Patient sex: M
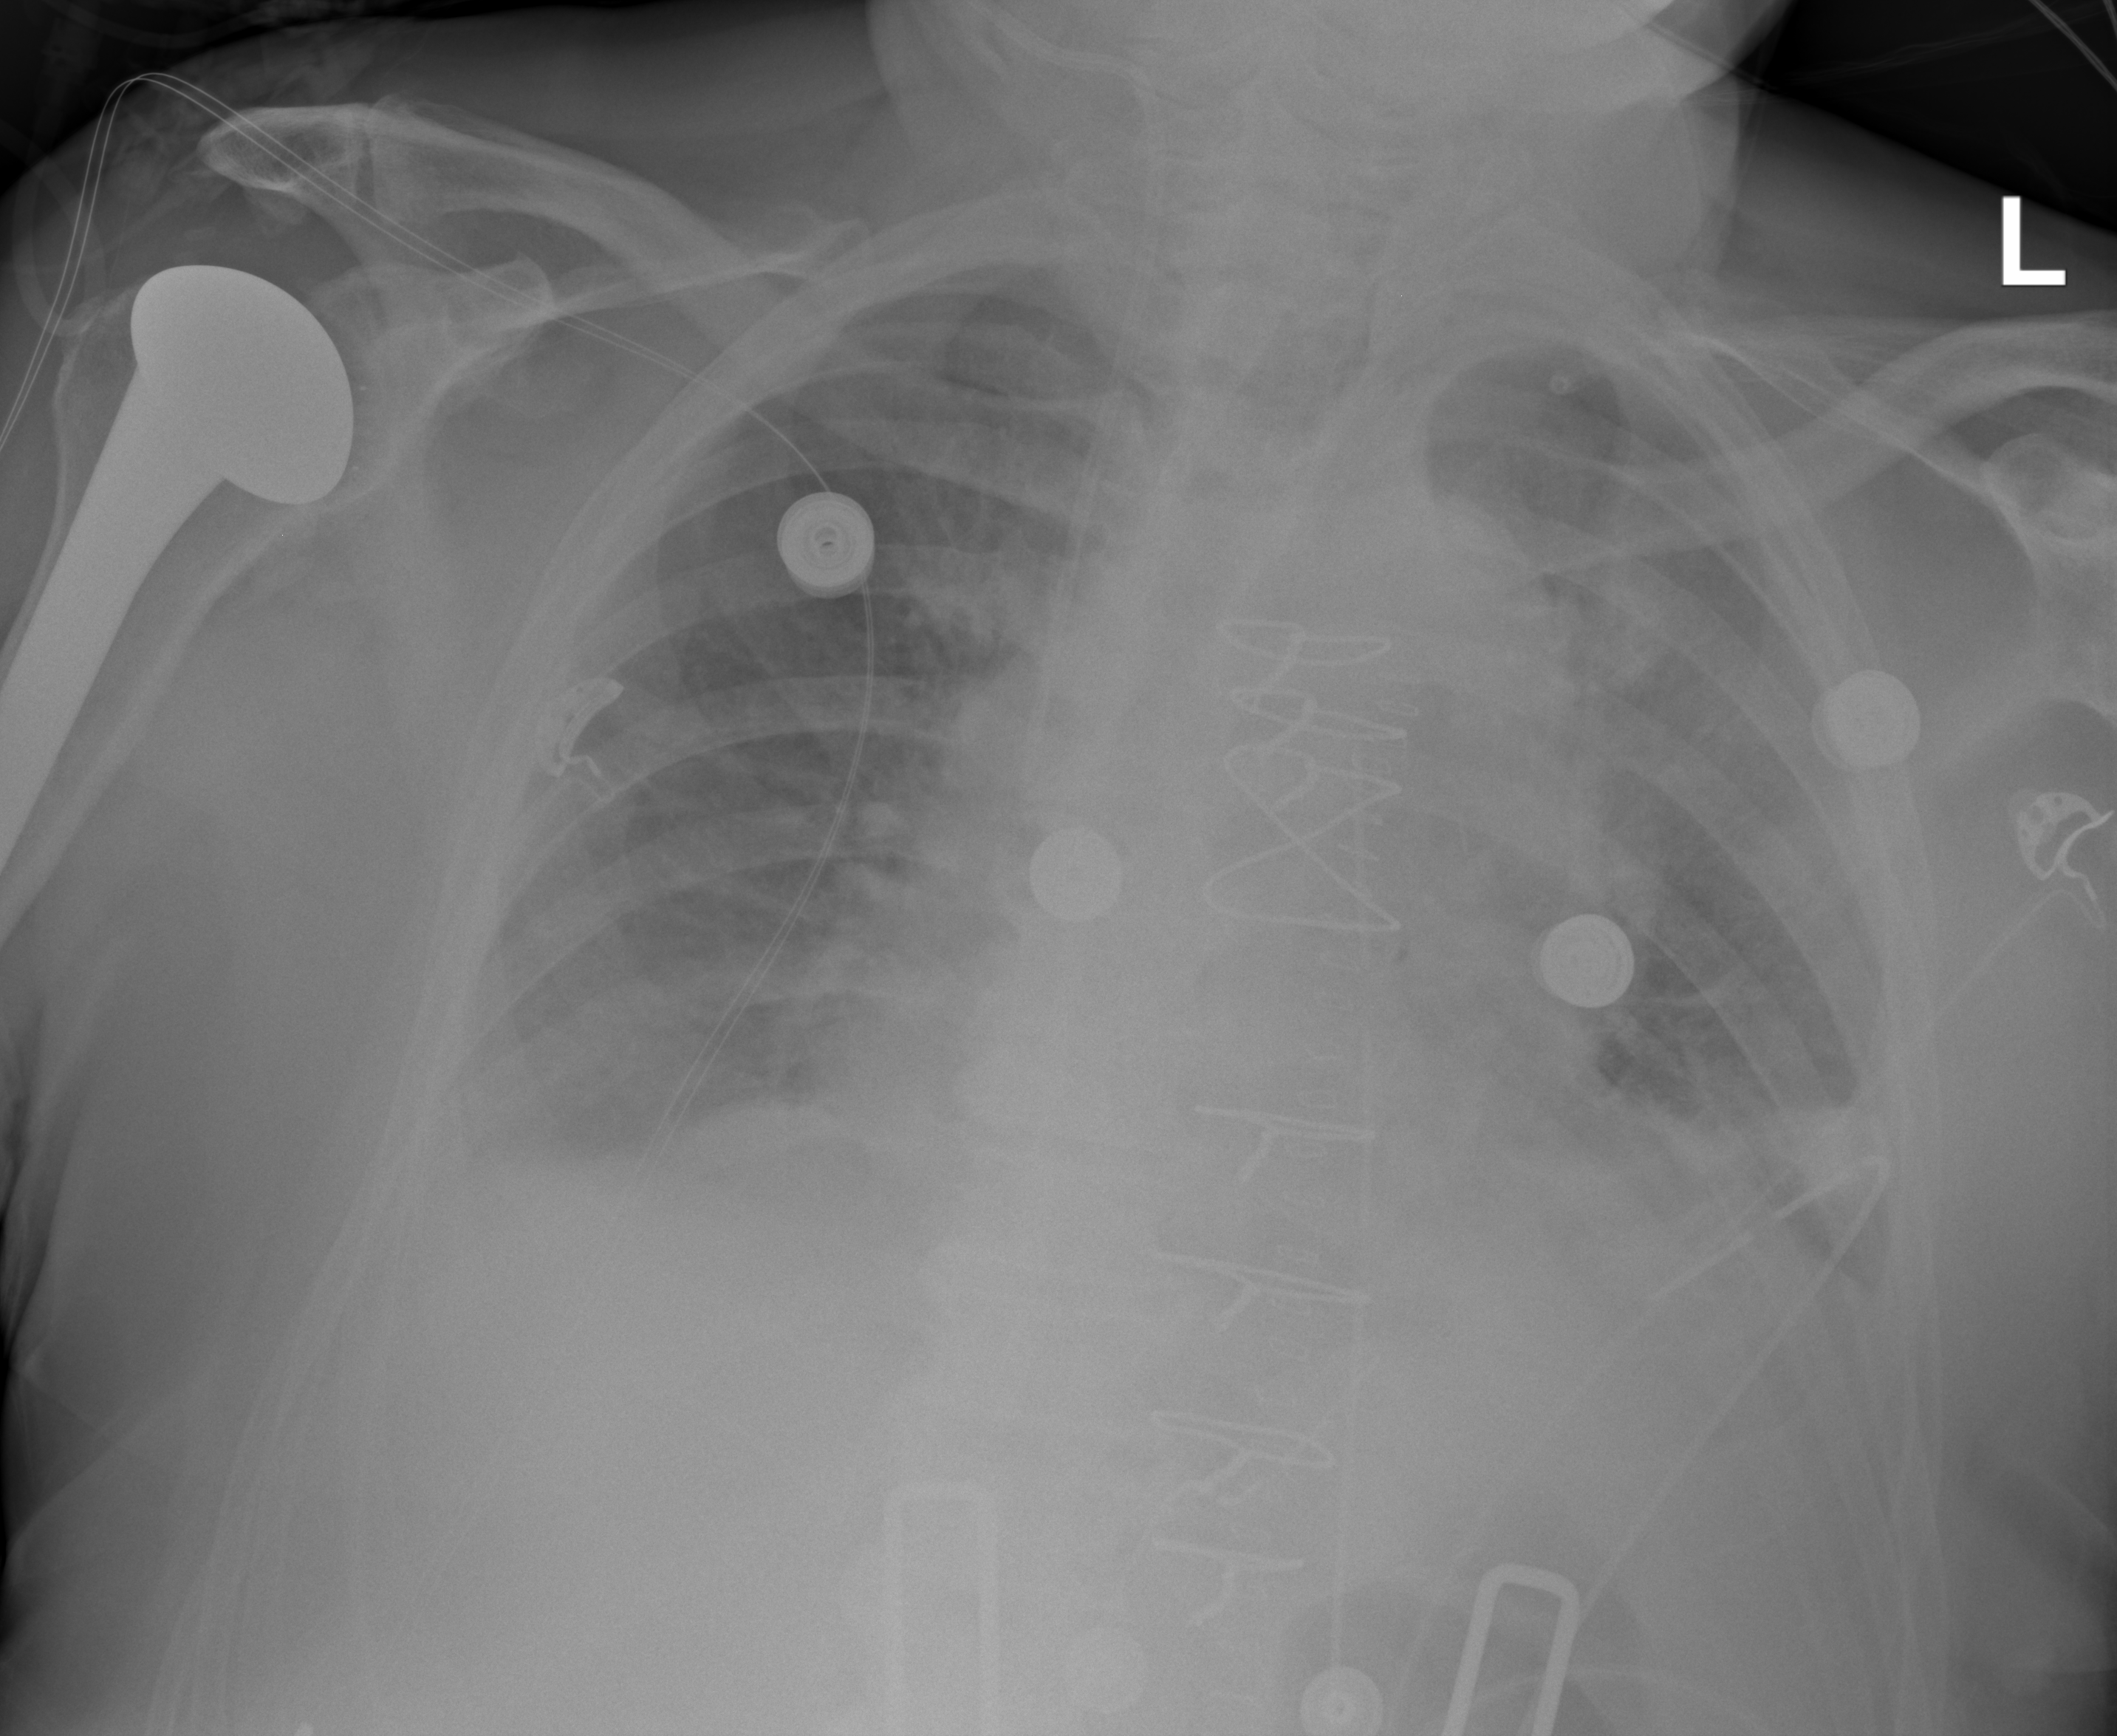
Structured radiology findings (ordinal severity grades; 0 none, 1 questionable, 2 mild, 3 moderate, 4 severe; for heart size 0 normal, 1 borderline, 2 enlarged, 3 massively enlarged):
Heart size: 2
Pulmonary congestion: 1
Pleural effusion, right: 2
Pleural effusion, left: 2
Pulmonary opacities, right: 0
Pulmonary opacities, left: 2
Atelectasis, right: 1
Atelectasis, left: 2